Question: I am working with iOS6 and Xcode 4.5, I am getting an UI issue with some 'UIButton', some of the buttons title are not getting shown in my view.
In an older version of iOS everything works as expected.
Please see the following image. It's not showing the text "Button" while executing it on simulator

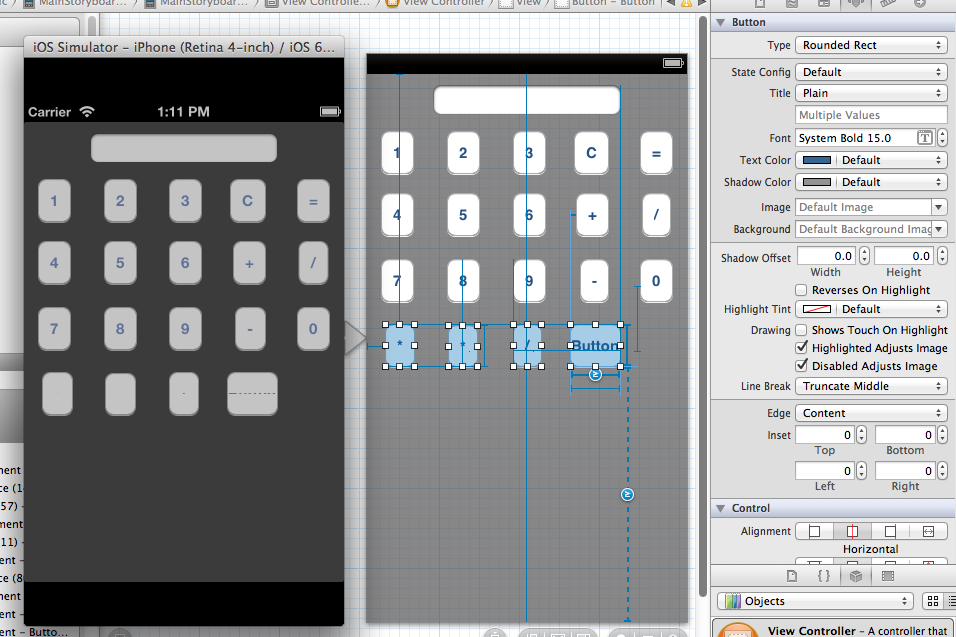
Answer: I had a similar case which I just resolved. I think I know what triggers the issue with auto-layout.
I assume that you have created one button, then copied across the row and then copied the rows down. When you do that, one of the auto-layout constraints that's set is "Baseline alignment" between the buttons.
The problem is if this constraints (it does not have to be user-level) remains between buttons which are not on the same horizontal position, meaning between buttons in different rows. So select the problematic button and check to see if you have this constraint. This was my case:

If you do, select it, upgrade to user-defined and delete it. All magically works afterwards.